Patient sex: F
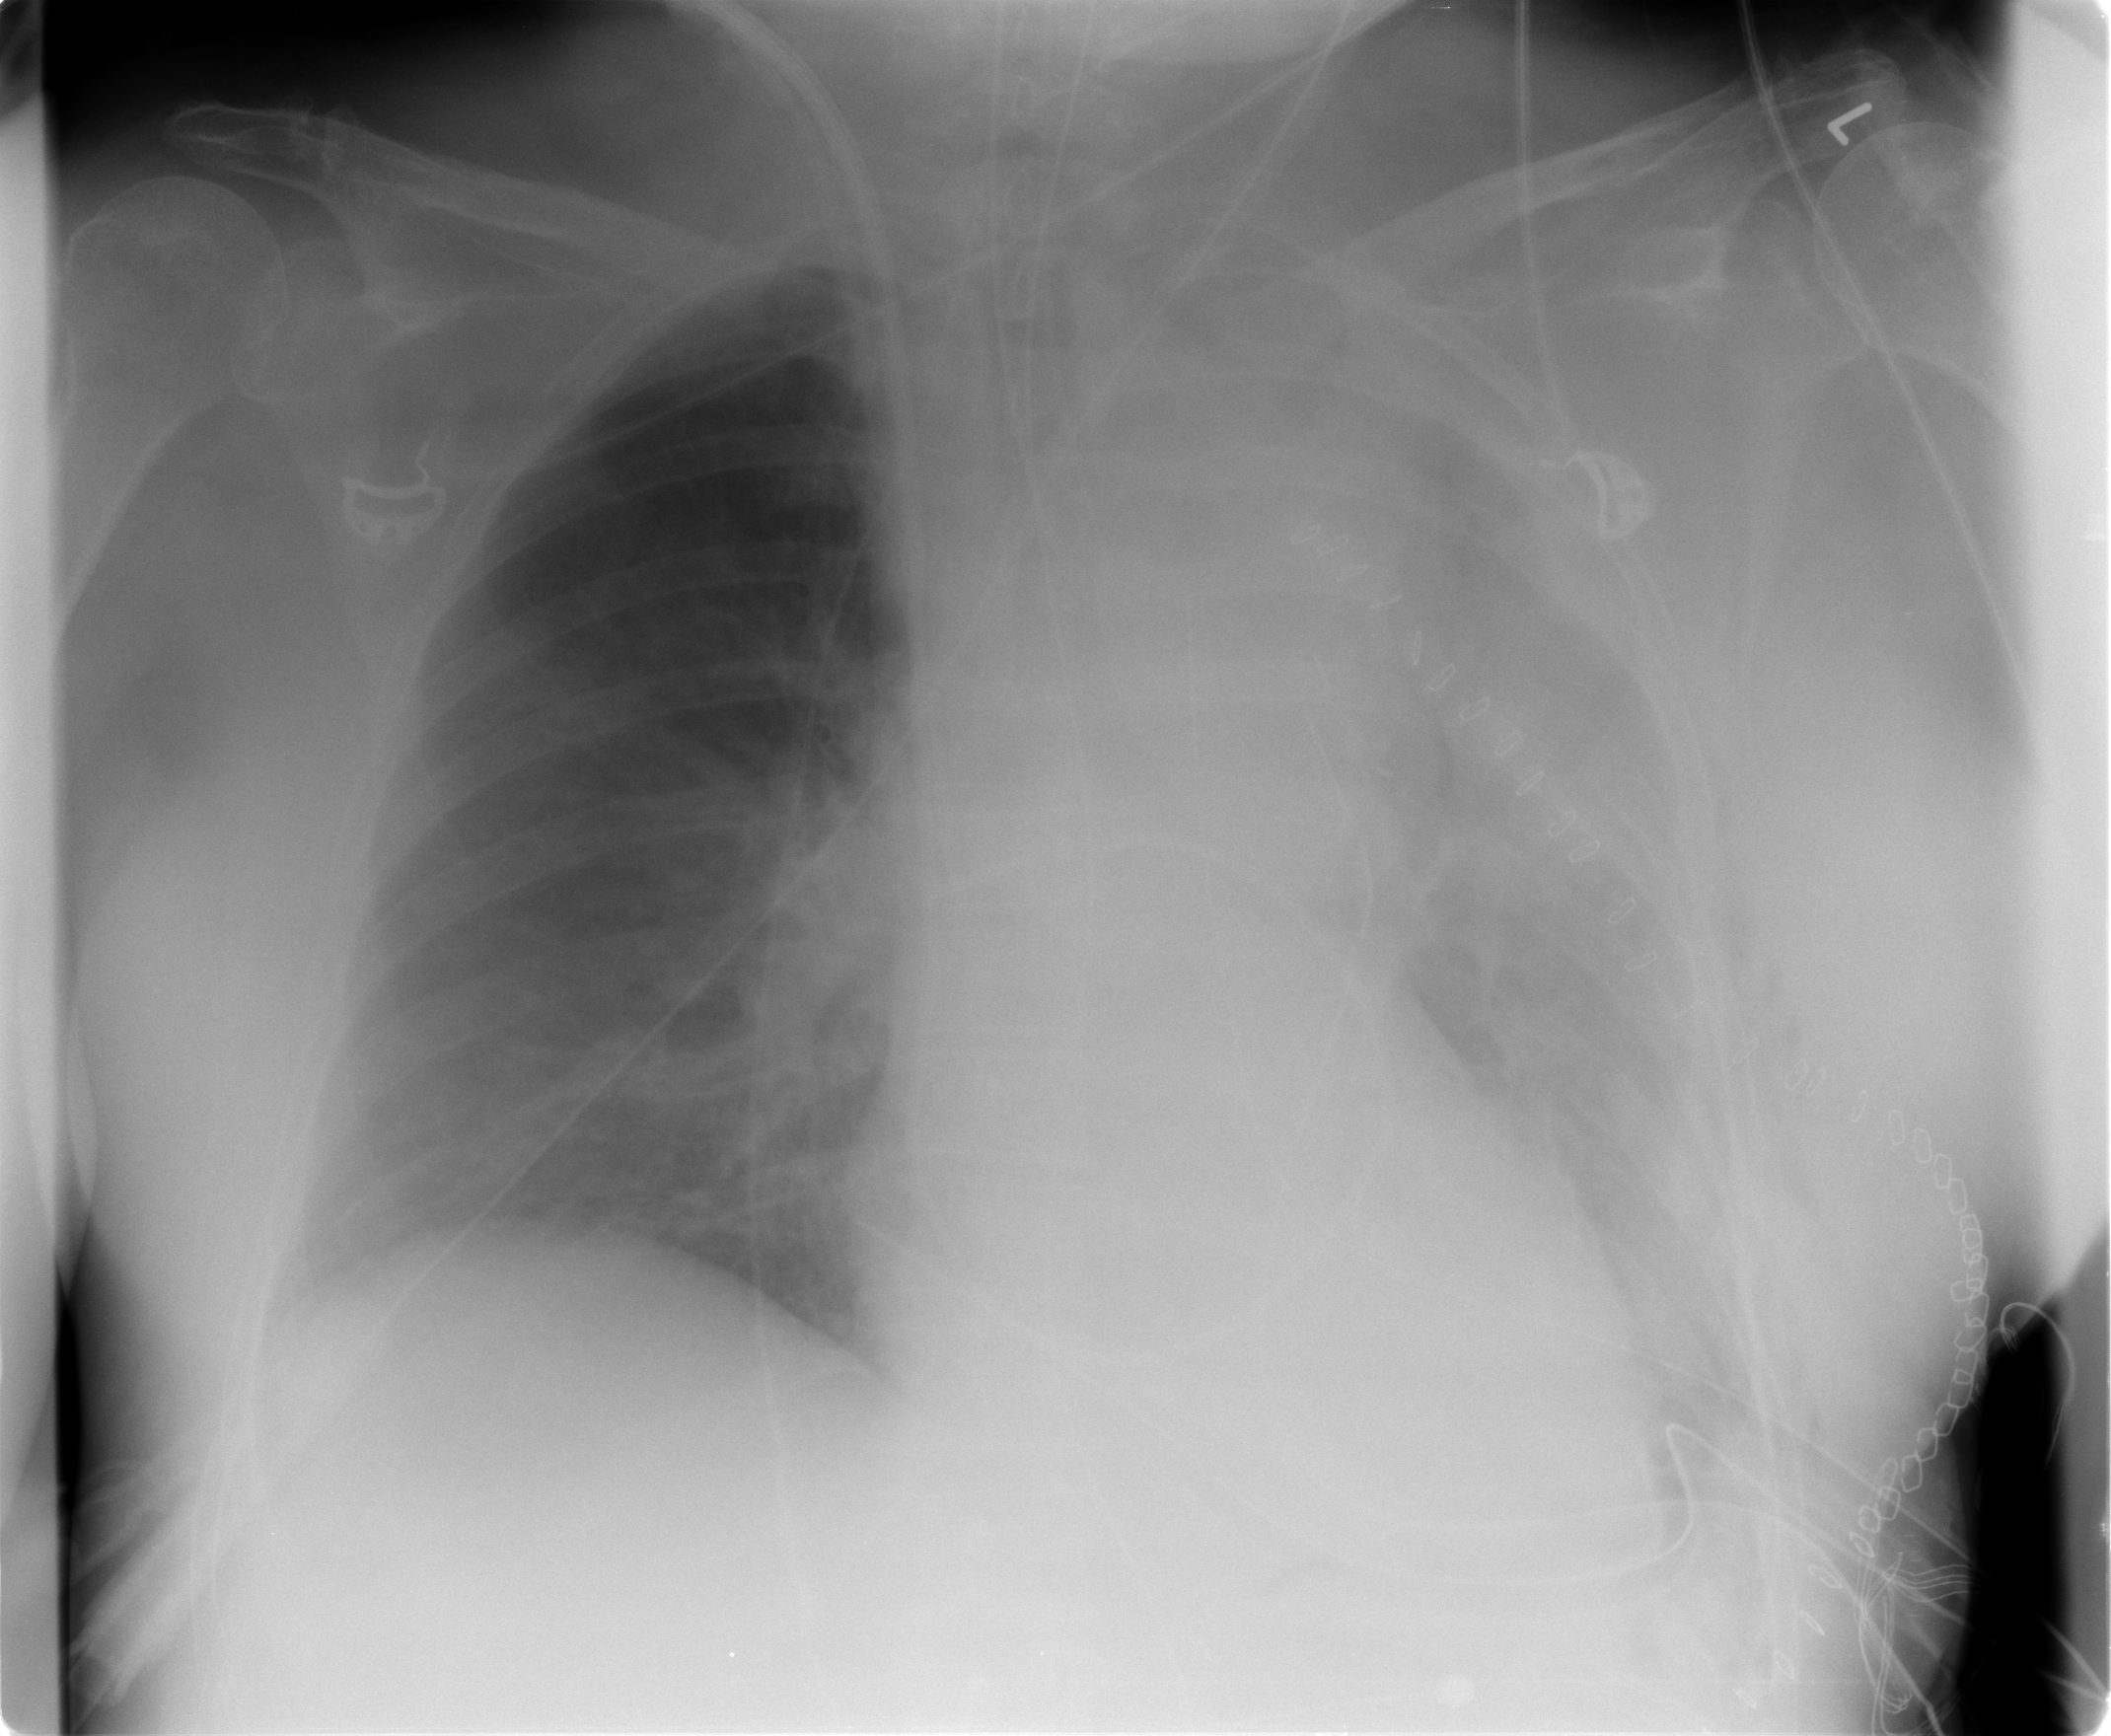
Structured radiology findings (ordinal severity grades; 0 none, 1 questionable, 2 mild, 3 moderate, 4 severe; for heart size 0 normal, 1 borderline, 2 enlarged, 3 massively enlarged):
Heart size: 0
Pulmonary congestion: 1
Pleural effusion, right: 0
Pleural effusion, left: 4
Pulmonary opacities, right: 0
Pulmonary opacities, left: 2
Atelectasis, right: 0
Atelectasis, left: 4